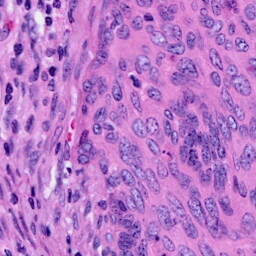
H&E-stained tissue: Cervix